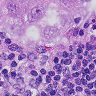
Metastatic tissue present: yes